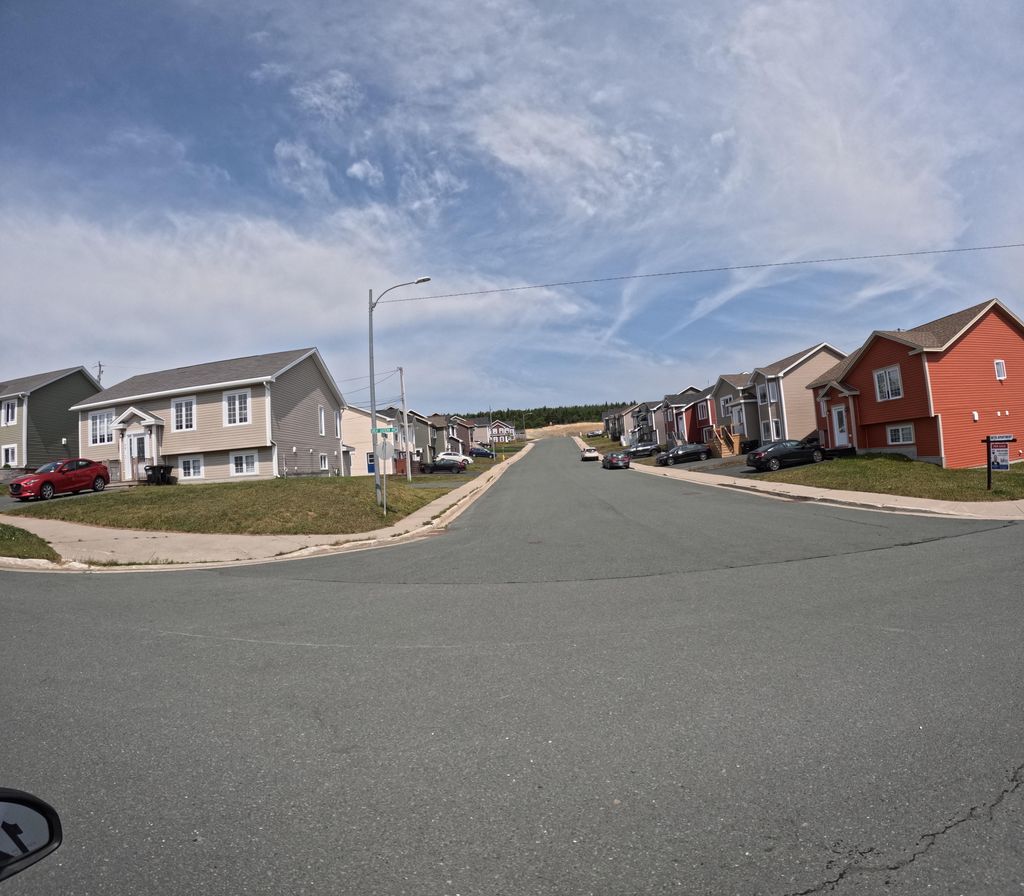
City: st_johns